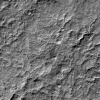
Atmospheric dust classification: not_dusty